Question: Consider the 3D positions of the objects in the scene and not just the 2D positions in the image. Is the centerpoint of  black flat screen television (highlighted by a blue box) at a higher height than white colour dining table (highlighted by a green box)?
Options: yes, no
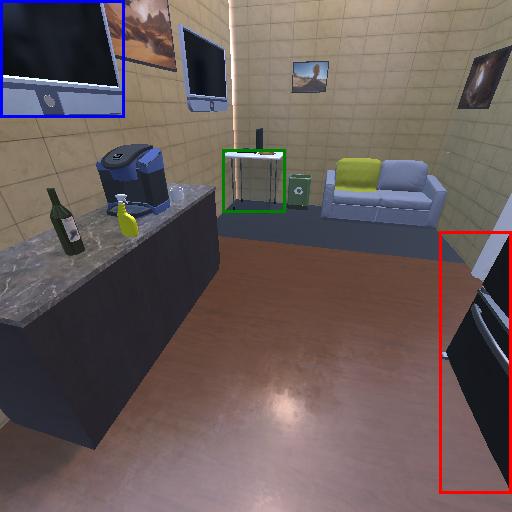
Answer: yes